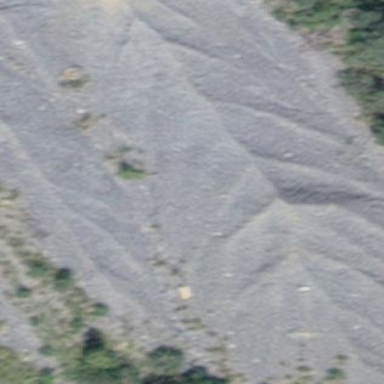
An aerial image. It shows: Scree landscape.